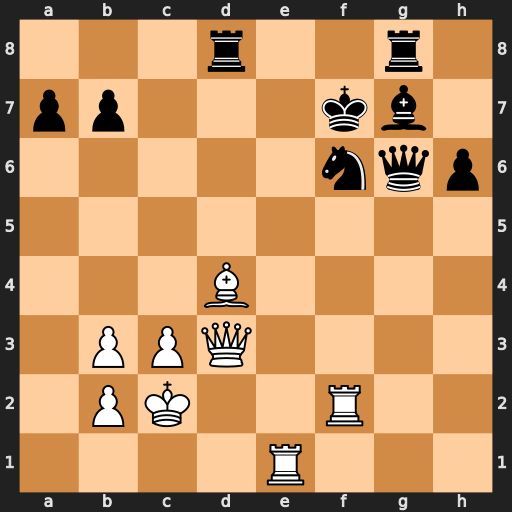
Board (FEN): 3r2r1/pp3kb1/5nqp/8/3B4/1PPQ4/1PK2R2/4R3
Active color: w
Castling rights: -
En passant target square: -
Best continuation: Re7+ Kxe7 Qxg6